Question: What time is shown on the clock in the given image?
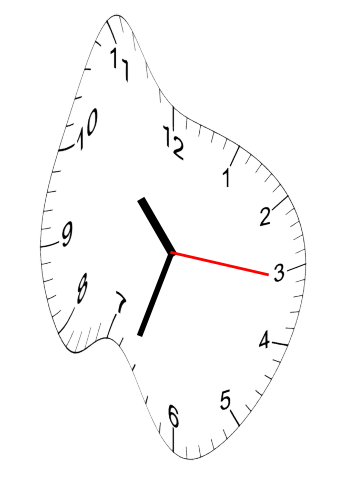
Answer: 10:33:16